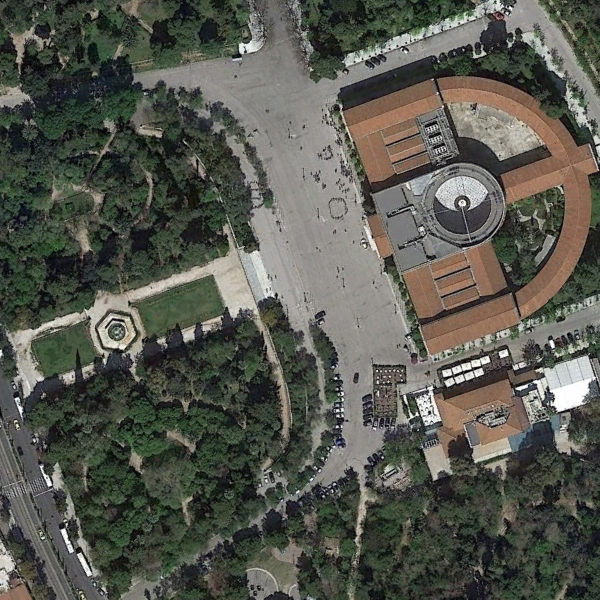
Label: Square